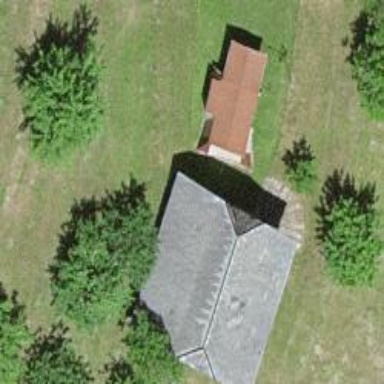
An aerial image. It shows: Barn.